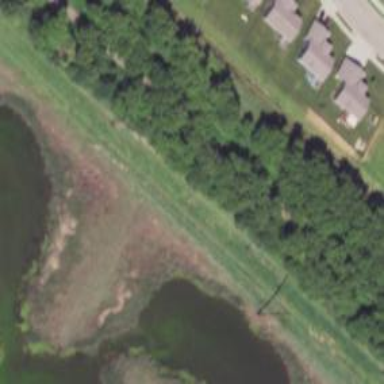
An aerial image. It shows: Abandoned railway next to asphalt cycleway. The cycleway seems to be designed for Nordic skiing.